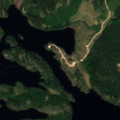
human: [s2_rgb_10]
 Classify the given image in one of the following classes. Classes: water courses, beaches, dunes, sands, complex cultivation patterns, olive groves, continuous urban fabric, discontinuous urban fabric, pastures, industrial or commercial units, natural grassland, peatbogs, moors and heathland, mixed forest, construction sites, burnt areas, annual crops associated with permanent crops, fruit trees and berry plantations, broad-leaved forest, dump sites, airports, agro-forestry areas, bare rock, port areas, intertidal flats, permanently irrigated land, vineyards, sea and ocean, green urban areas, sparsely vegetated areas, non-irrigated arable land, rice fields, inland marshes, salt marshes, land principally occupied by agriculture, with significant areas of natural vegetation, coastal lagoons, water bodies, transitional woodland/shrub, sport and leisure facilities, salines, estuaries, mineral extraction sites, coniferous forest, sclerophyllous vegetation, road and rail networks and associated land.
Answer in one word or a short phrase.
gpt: coniferous forest, mixed forest, transitional woodland/shrub, water bodies